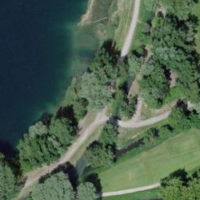
EUNIS habitat code: 53
Species observed at this site:
Lathyrus tuberosus
Coccinella septempunctata